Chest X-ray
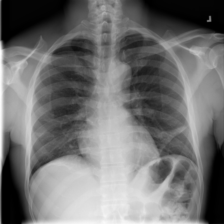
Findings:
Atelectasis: positive
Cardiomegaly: negative
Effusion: negative
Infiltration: negative
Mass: negative
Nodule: negative
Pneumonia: negative
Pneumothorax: negative
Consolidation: negative
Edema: negative
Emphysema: negative
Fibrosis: negative
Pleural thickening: negative
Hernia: negative